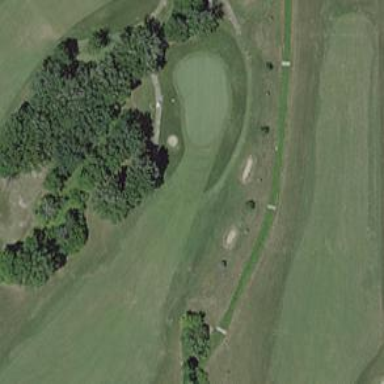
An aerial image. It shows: View of golf hole.